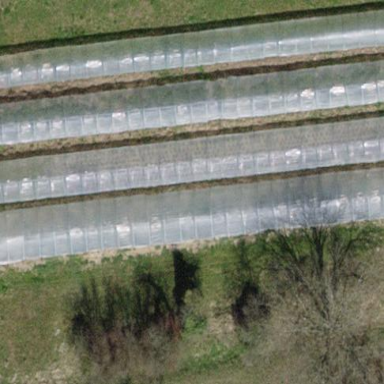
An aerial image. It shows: Greenhouse.